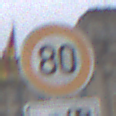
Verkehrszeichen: Geschwindigkeit80
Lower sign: Entfernungsangaben1
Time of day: Midday
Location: Outdoor (Suburban)
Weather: Overcast
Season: NotSpecified
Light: Natural